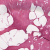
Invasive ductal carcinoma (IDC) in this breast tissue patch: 0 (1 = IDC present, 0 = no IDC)